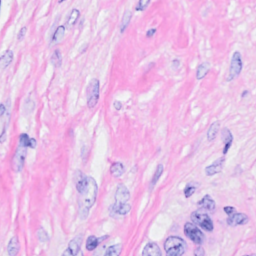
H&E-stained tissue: Breast